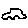
Label: car